Question: I am trying to create a pinterest-like grid layout in my web using Masonry.
However this is the result when I tested my code:

As you can see there is a lot of gap in between the divs. How do I remove them?
Below is my code:
HTML
'''
<div class="itemsList">
<div class="item"></div>
<div class="item w2"></div>
<div class="item"></div>
<div class="item w2"></div>
<div class="item h2"></div>
<div class="item"></div>
<div class="item"></div>
</div>
'''
MASONRY
'''
$( function() {
$(".itemsList").masonry({
columnWidth: 1,
itemSelector: ".item",
gutter: 15
});
});
'''
CSS
'''
.item {
width:120px;
height: 160px;
float: left;
margin-right:5px;
margin-top:10px;
background: #CCC;
vertical-align: top;
}
.item.h2 {
height: 130px;
}
'''
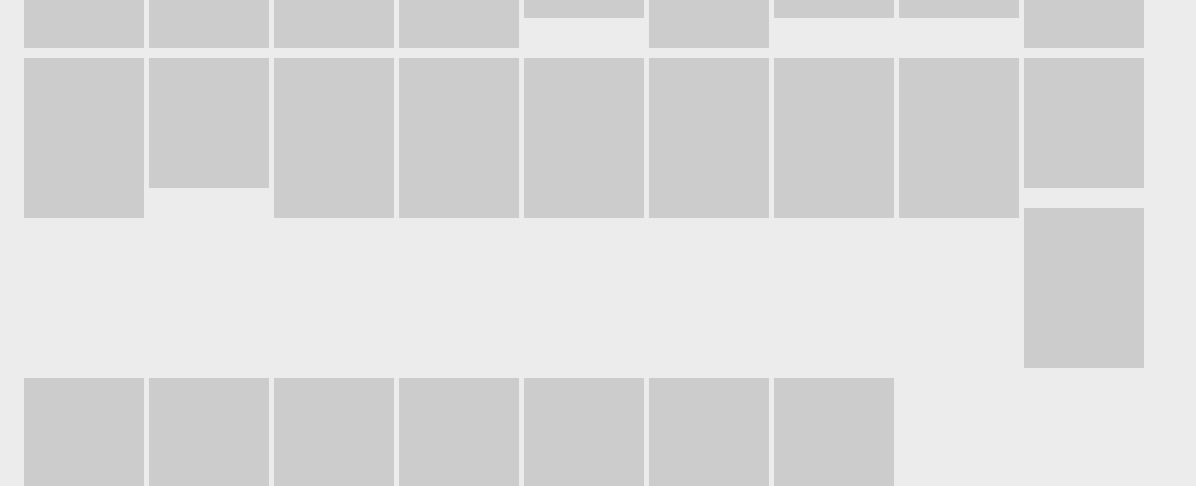
Answer: If you want no gaps at all, you should just try to call masonry without any options:
'''
$(".itemsList").masonry({
});
'''
Already tested on the masonry-examples, e.g. here <URL>.
You should just check the examples and documentation from here: <URL>
I replaced the example HTML with 3 copies of your items (so there are enough items to create a layout) and added your css. As I'm not sure if you want to overwrite the masonry css, it's just added at the end of the masonry css.